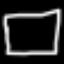
Label: square